Question: My app is crashing about 49 % of the time when running in the iOS Simulator. I have tried to reinstall Xcode, but it is not working.
I'm running Xcode 4.6.2. Help? It works great debugging on a "real" iPhone.
Screenshot:

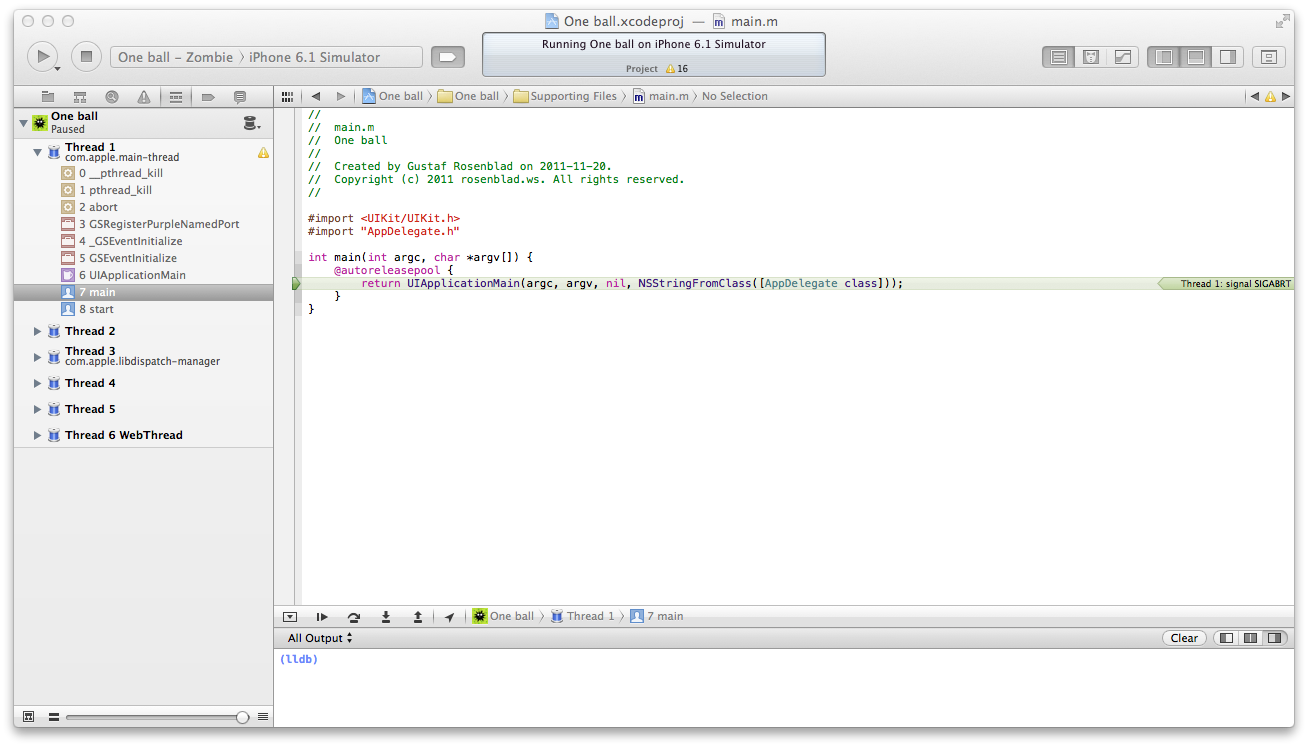
Answer: On 13th of June 2013 a Xcode update has been released via the Appstore which is solving this issue.